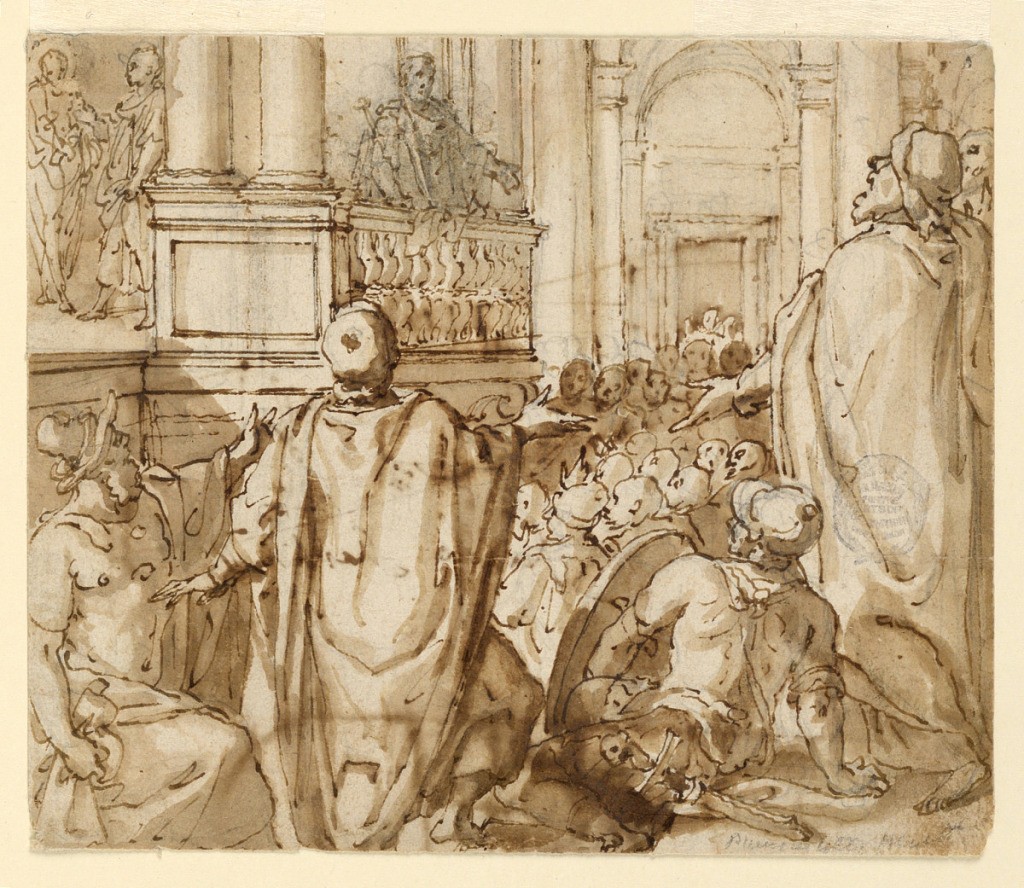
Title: A scene from the Passion of Christ (Christ before Pilate)
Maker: Cesare Nebbia, Italian, ca. 1536 - 1614
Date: late 16th century
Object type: Drawing
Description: Pontius Pillate - a Scene from Passion of Christ. Christ in upper left corner.???